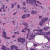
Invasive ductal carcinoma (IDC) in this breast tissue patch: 1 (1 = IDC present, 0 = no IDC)